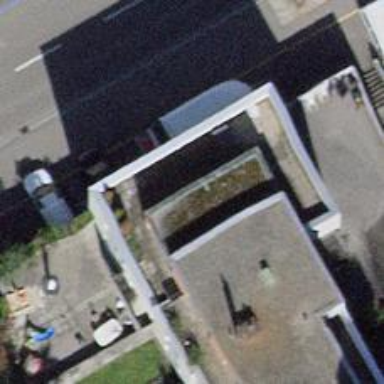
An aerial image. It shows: Car repair shop.